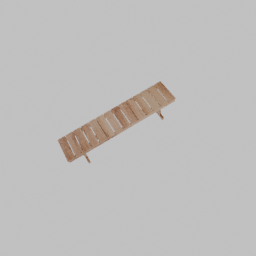
Label: furniture